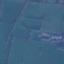
Land use / land cover class: Pasture